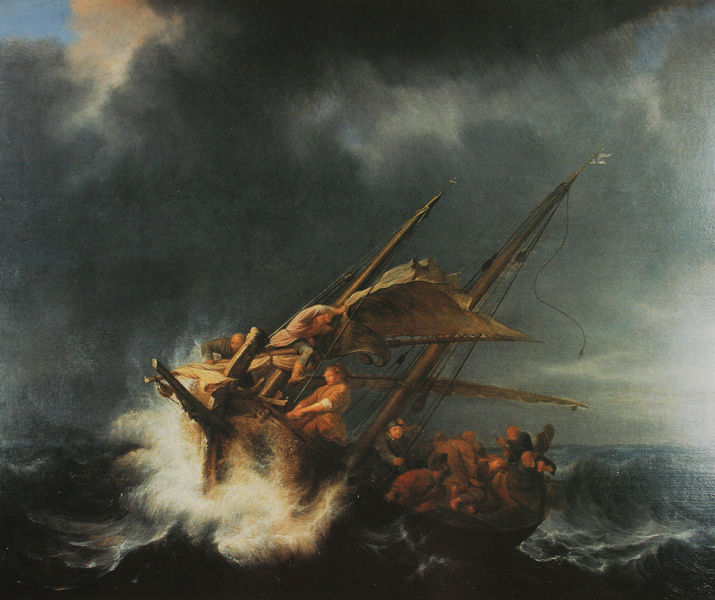
Titel: Christus und die Jünger im Seesturm
Künstler: Simon de Vlieger
Standort: Göttingen
Institution: Kunstsammlung der Universität
Schlagwörter: gemälde, himmel, wolke, schiff, segel, wellen, sturm, blue, hat, men, oil, people, red, white, women, black, dark, figures, gray, grey, painting, brown, wooden, wood, cloud, clouds, man, sky, struggle, boat, ocean, orange, sea, ship, water, waves, sun, death, light, night, color, line, romantic, falling, movement, capsize, crash, foam, mast, rope, sail, sailor, sailors, save, seascape, shipwreck, storm, stormy, wave, wind, flag, person, art, ominous, rain, tempest, thunder, seeleute, vessel, rough, shade, dramatic, humans, sailing, sails, tan, raining, trouble, scary, danger, beams, pole, fear, chaos, sailboat, freedom, lost, high, thunderstorm, seamen, toppled, painterly, sailing ship, nine, clods, rays, acrylic, crew, unsure, ship wreak, prow, overturn, strom, tripulation, rigging, swell, sailer, fjuhk, surf, tip, hurricane, lots, dorwn, tubulence, arew, breakers, shi[, thunderbolt, oceon, sincking, gray skies, overboard, waved, rocked, vlieger, bas, keel, thundery, crashing waves, weawes, wind', grwy, fer